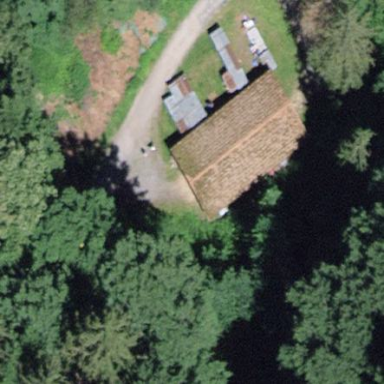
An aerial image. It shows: Barn.